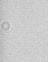
Label: camera_spot